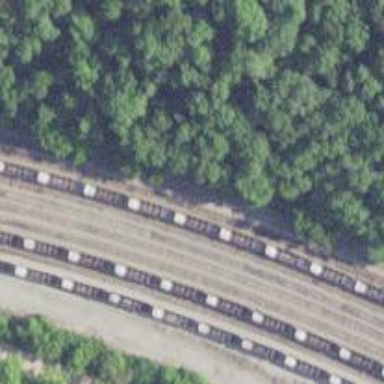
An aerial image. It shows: Railway siding with rails.